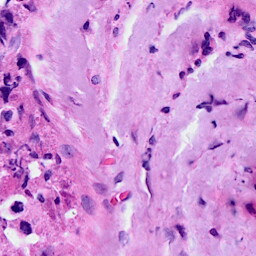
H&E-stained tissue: Breast